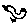
Label: bird